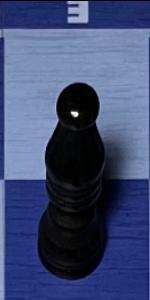
Label: Bishop_Black